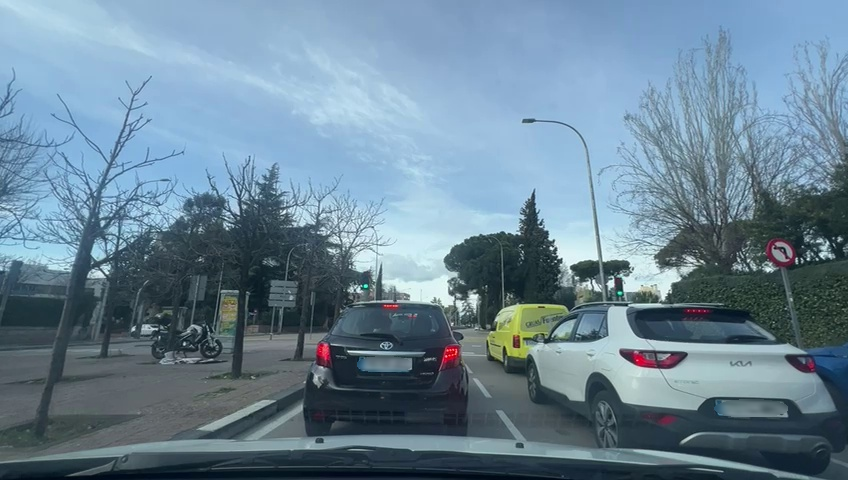
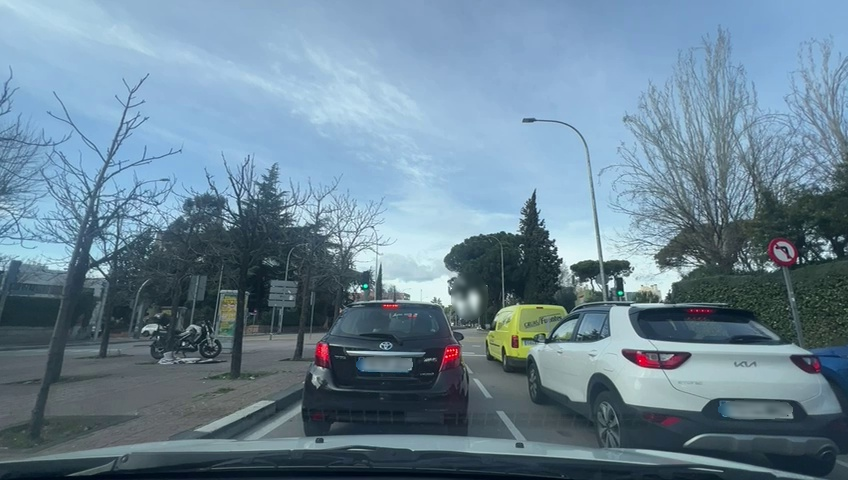
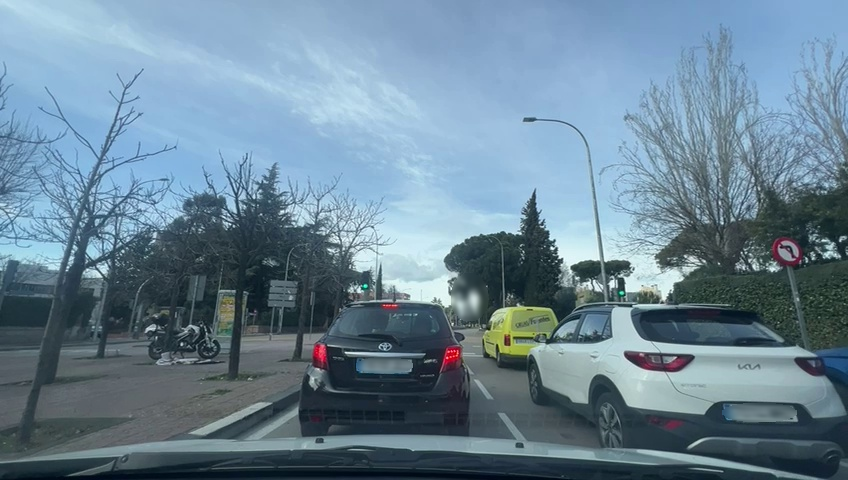
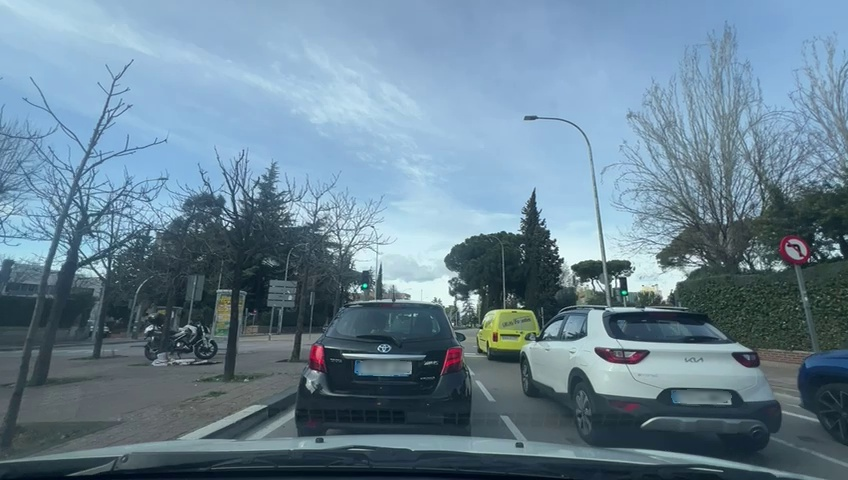
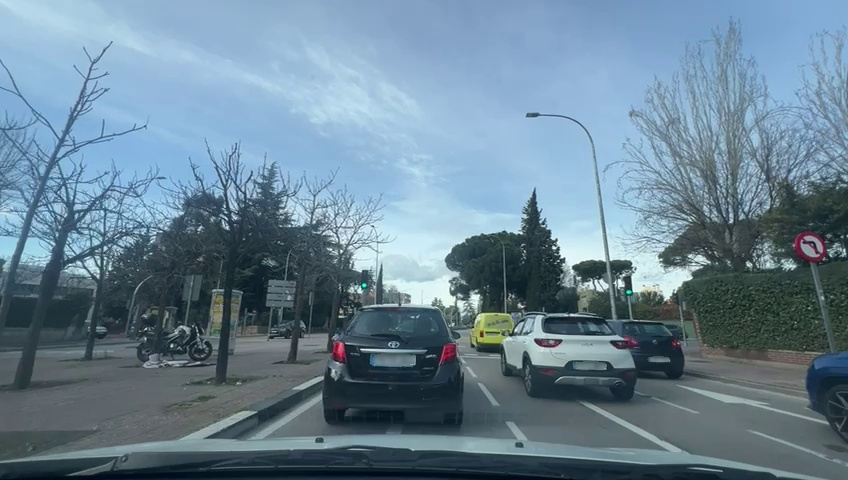
Situation: empty
Question: Do lane markings from two different lanes converge into a single lane?
Answer: No
Reasoning: There are two lanes separated by a lane marking and they don't converege into a single lane.

Situation: empty
Question: Is the ego vehicle currently inside a roundabout?
Answer: No
Reasoning: The ego vehicle is travelling in a straight lane.

Situation: empty
Question: Is a roundabout visible ahead in the ego direction?
Answer: No
Reasoning: No visible roundabout can be seen in the ego direction, only a straight lane.

Situation: empty
Question: Is the ego vehicle stationary while another vehicle crosses its path within the roundabout?
Answer: No
Reasoning: The ego vehicle es resuming its movement in a straight lane.